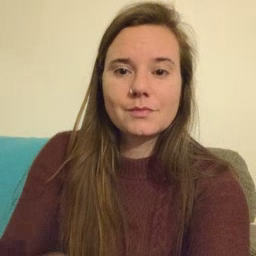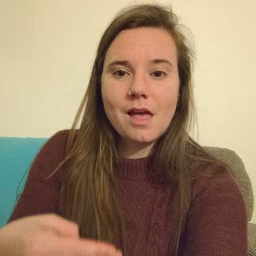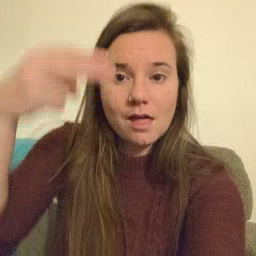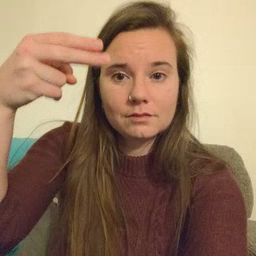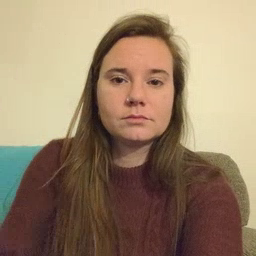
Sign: high